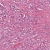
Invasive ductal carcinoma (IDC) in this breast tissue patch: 1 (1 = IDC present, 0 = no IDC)